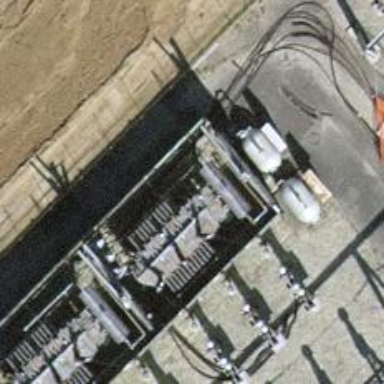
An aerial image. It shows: Transformer is shown.